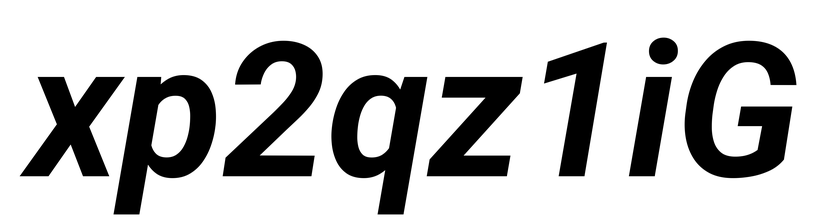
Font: Roboto-Italic_Bold_Italic